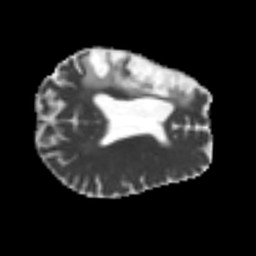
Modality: MD
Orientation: axial
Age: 46
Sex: male
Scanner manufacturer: siemens
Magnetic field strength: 3 T
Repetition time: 4.999 s
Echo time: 0.07946 s